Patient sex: F
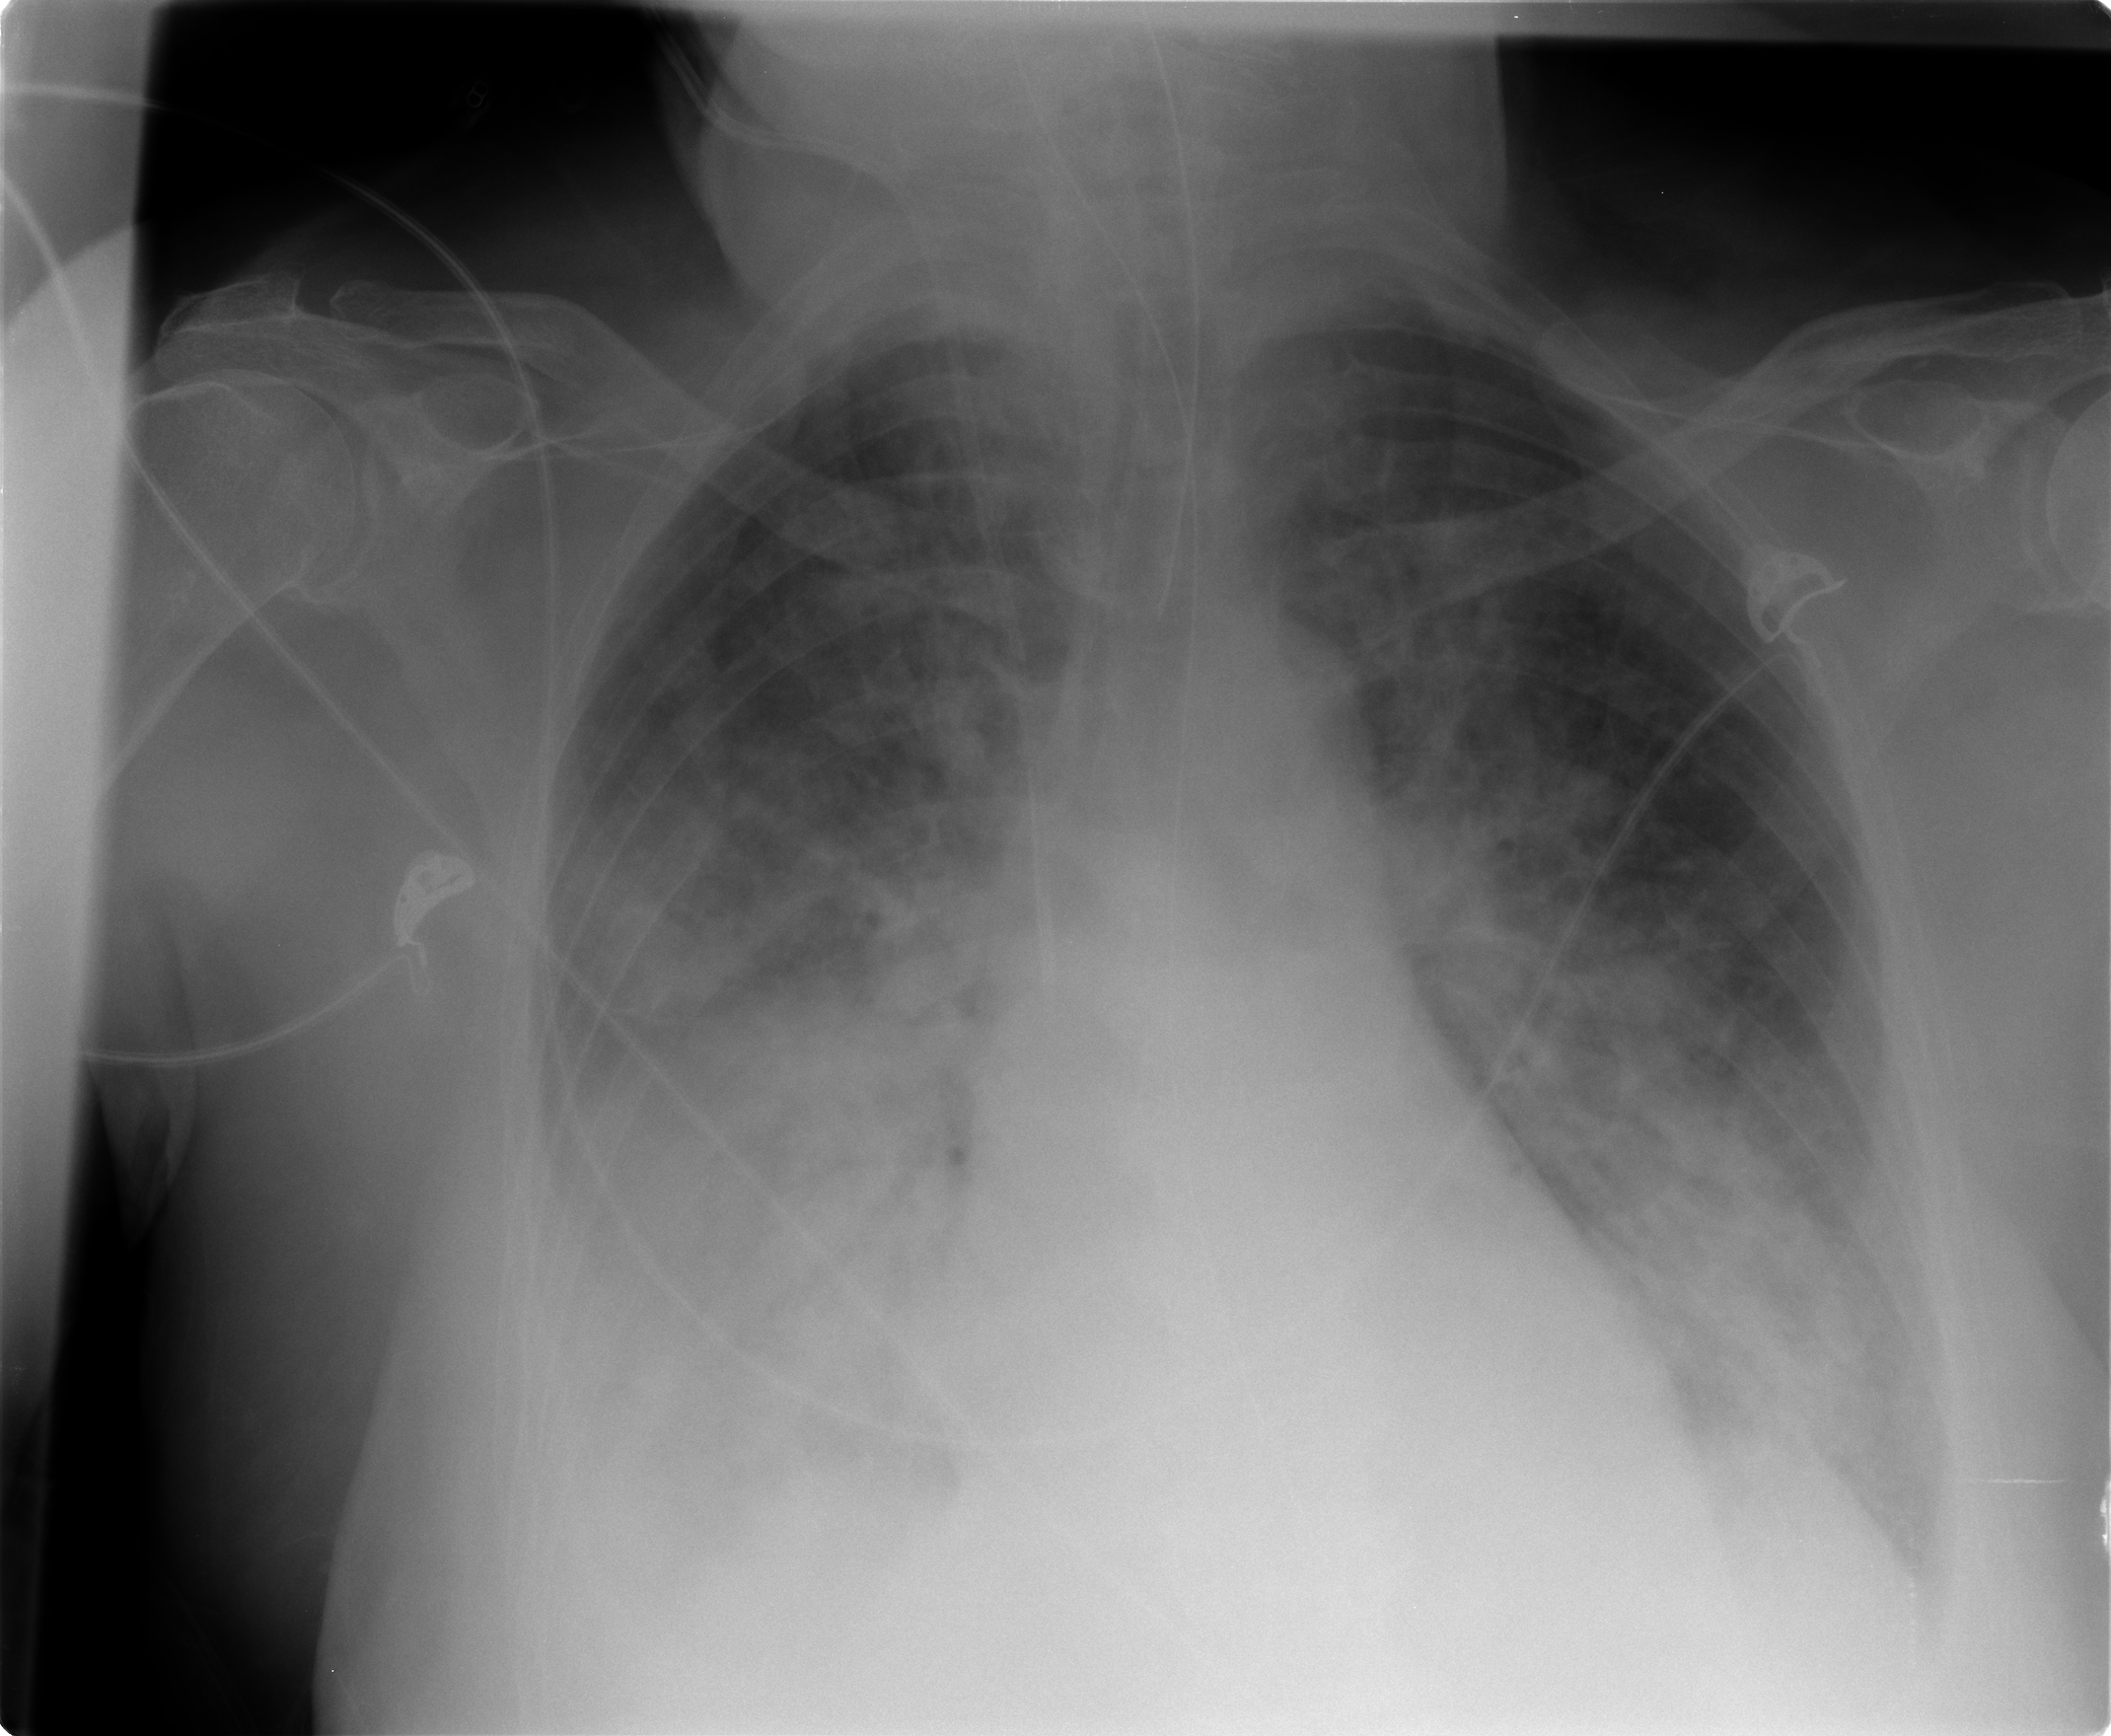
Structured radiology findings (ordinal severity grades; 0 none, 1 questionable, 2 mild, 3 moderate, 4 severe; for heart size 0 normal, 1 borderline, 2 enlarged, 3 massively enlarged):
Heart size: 0
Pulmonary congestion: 0
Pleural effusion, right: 0
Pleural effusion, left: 0
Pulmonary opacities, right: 3
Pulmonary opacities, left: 2
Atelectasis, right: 3
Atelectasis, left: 2